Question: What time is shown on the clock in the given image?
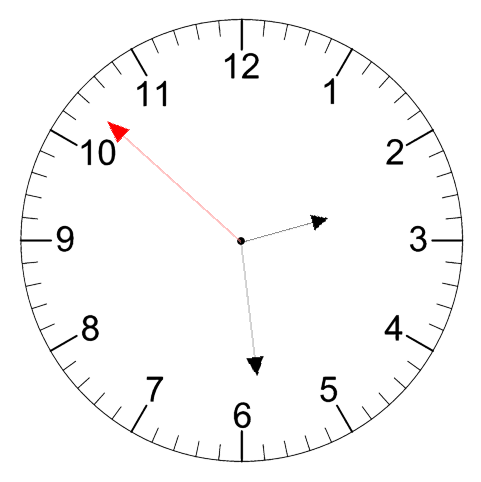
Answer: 02:28:52